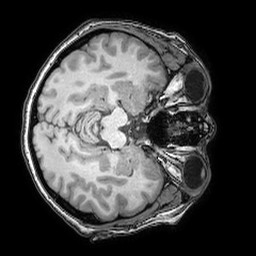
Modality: T1w
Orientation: axial
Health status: ill
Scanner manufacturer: philips
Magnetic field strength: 3 T
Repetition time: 0.007 s
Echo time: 0.0035 s